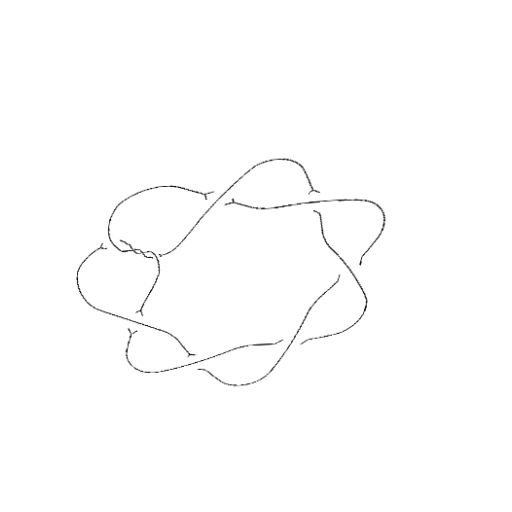
Crossing number: 10